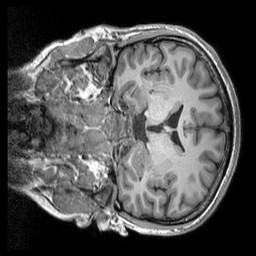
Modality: T1w
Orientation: coronal
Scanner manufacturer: siemens
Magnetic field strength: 3 T
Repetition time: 2.53 s
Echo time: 0.00298 s